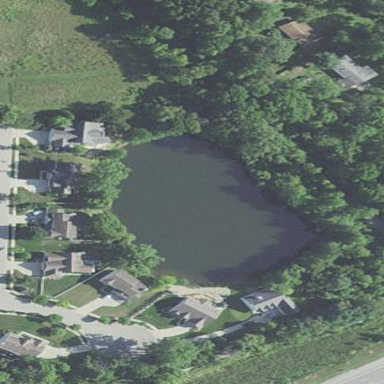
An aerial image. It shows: Serene pond surrounded by nature.